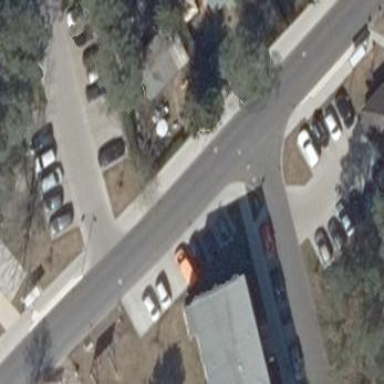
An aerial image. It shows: Street-side parking area with paving stones.